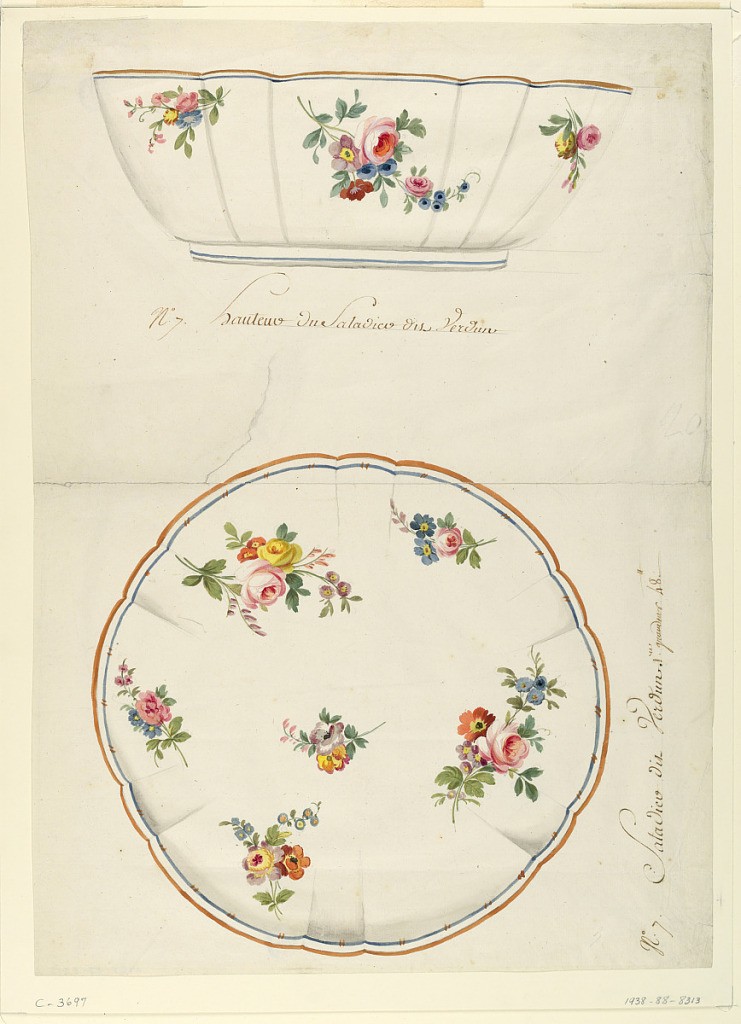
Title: Design for a Painted Porcelain Scalloped Salad Bowl
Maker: Jacques-François Micaud, French, ca.1732–1811
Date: ca. 1775
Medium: Brush and watercolor, black chalk on cream laid paper
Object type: Drawing
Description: Salad bowl in elevation (above) and plan (below) with scalloped body and rim.  The rim is bordered with blue and gold; the shallow base in blue.  Exterior and interior of bowl is decorated with sprays of roses, ranuculusses, and colored daisies.